Question: according to the documentation at <URL>
there should be a way to register to an event that a tag was rendered:
> This event is fired when a slot on the page has finished rendering.
but when i inspected the dfp object i don't see any event namespace

any idea how to register to this event?
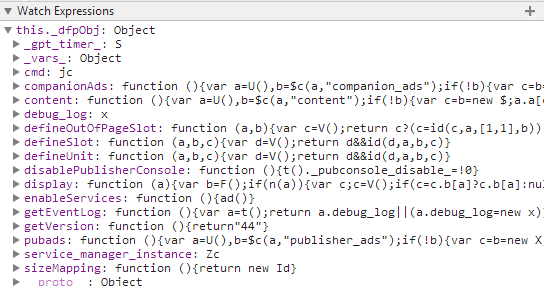
Answer: To register the event, use the following code:
'''
<script type='text/javascript'>
googletag.cmd.push(function() {
googletag.defineSlot('/123456/leadeboard', [[728, 90]], 'div-gpt-ad-123456789-0').addService(googletag.pubads());
googletag.pubads().enableSingleRequest();
googletag.pubads().addEventListener('slotRenderEnded', function(event) {
console.log('Slot has been rendered:');
});
googletag.enableServices();
});
</script>
'''
The documentation is found in the <URL>.